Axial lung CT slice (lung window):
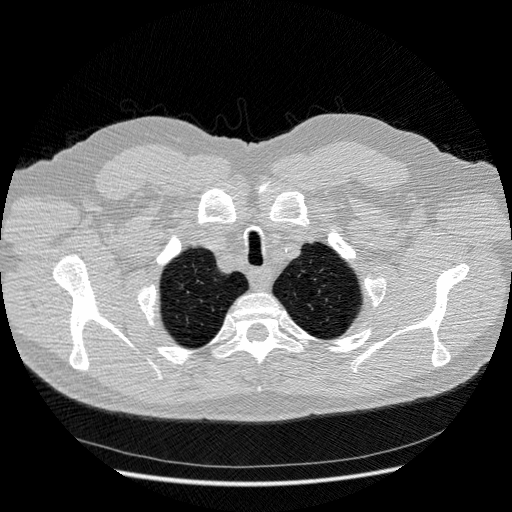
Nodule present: no